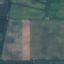
Label: AnnualCrop